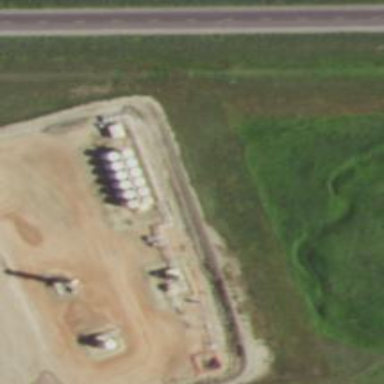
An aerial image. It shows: Storage tank with man-made structure.